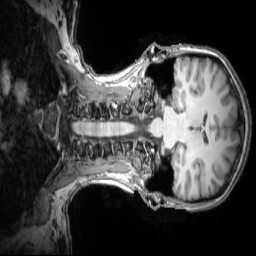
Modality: T1w
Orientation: coronal
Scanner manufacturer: siemens
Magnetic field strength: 3 T
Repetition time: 2.3 s
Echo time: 0.0033 s